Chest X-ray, PA view. Patient: 24 years old, sex M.
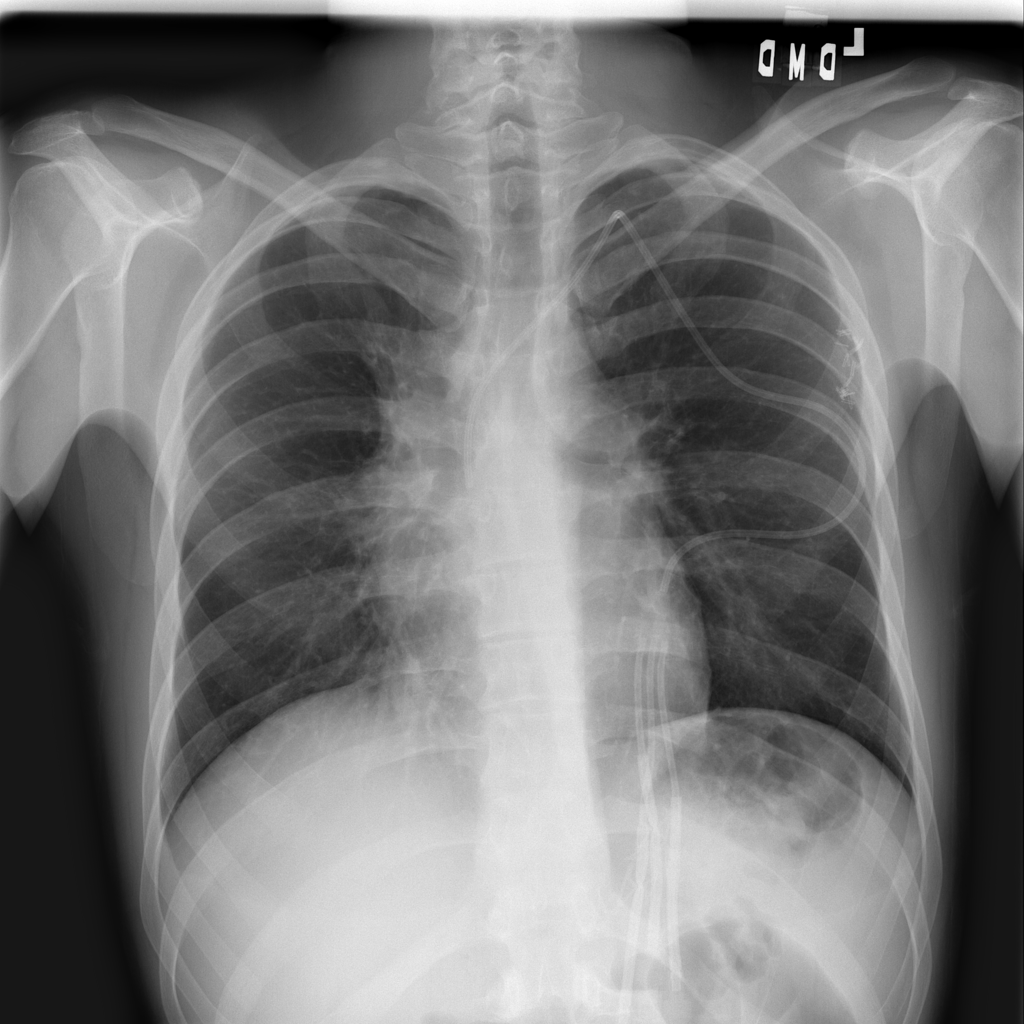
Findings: Mass, Pneumothorax